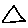
Label: triangle